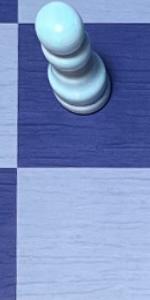
Label: Empty